Question: I'm using a Tab Bar Controller in Interface Builder with 3 navigation controllers. IB is not allowing me to put more than one object in a view controller. For instance, I can't place both an image and a rect button or two images etc...
anyone know if i'm making a mistake here?
i hope i explained it clearly enough. i've attached a screen shot
thanks in advance.

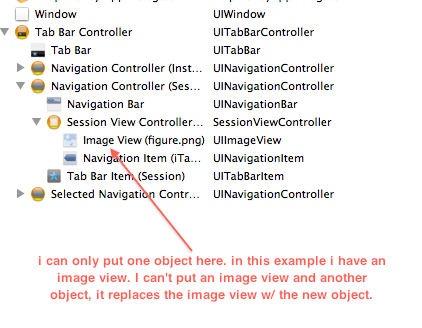
Answer: Typically, I would have another xib file that defines the SessionViewcontroller's view. And that would be where I would design the SessionViewController, laying out the elements of the view in that xib. And then in your Tab Bar Controller's Session View Controller, look at inspector and reference the class as that SessionViewController.
I would not design the whole application's set of views from the MainWindows.xib file. I am not sure you can do that.